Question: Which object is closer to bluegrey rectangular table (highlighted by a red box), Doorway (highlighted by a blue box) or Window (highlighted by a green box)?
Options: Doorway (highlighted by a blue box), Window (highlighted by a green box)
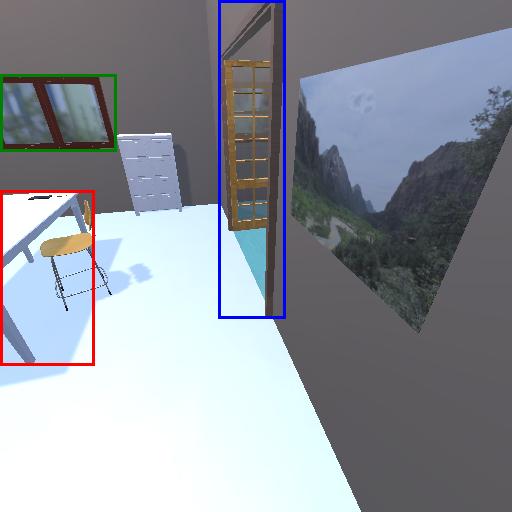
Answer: Doorway (highlighted by a blue box)